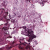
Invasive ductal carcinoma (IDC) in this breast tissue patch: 0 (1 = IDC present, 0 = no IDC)